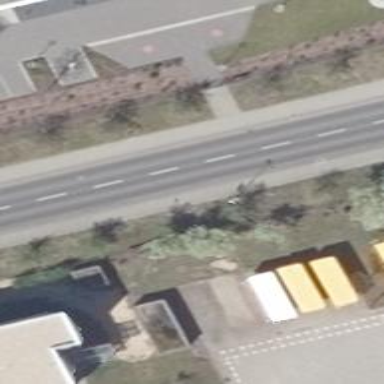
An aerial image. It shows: Public transport stop position.